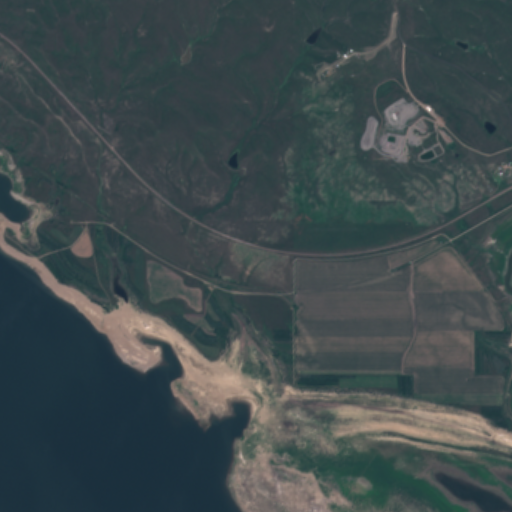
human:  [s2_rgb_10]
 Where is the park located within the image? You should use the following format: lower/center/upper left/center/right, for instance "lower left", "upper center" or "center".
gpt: The park is located in the upper left of the image.
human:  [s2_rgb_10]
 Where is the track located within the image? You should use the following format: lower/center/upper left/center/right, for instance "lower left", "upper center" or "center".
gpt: There is no track in the image.